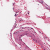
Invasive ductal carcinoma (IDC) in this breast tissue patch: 0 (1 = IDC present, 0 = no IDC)